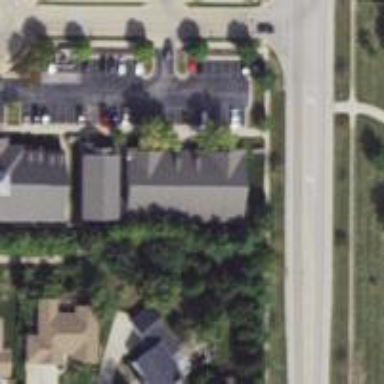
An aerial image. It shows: Veterinary facility.